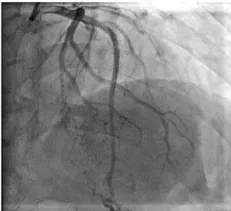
Coronary angiography results for Case 1 :. Left coronary artery: Cranial 30.
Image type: radiology (x_ray)